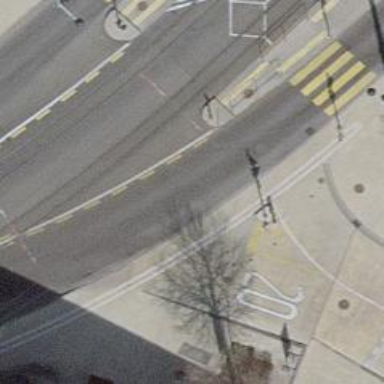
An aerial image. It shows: Road with traffic signals.